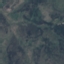
Land use / land cover class: HerbaceousVegetation